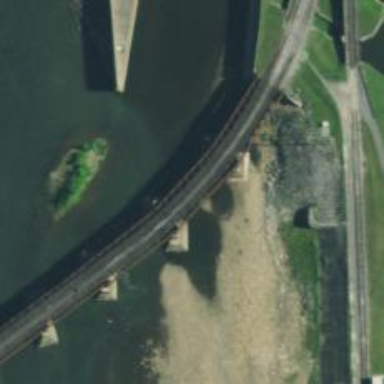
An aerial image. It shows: Preserved railway bridge over the rail line.